Field crop: maize
Growth stage: 1
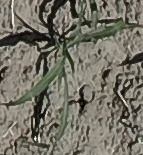
Species: sorghum